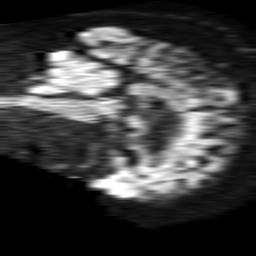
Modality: TRACE
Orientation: sagittal
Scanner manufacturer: philips
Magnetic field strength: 1.5 T
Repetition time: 4.6 s
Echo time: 0.08631 s